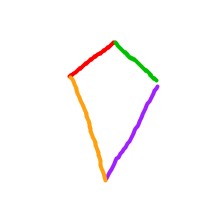
Shape: kite